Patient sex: F
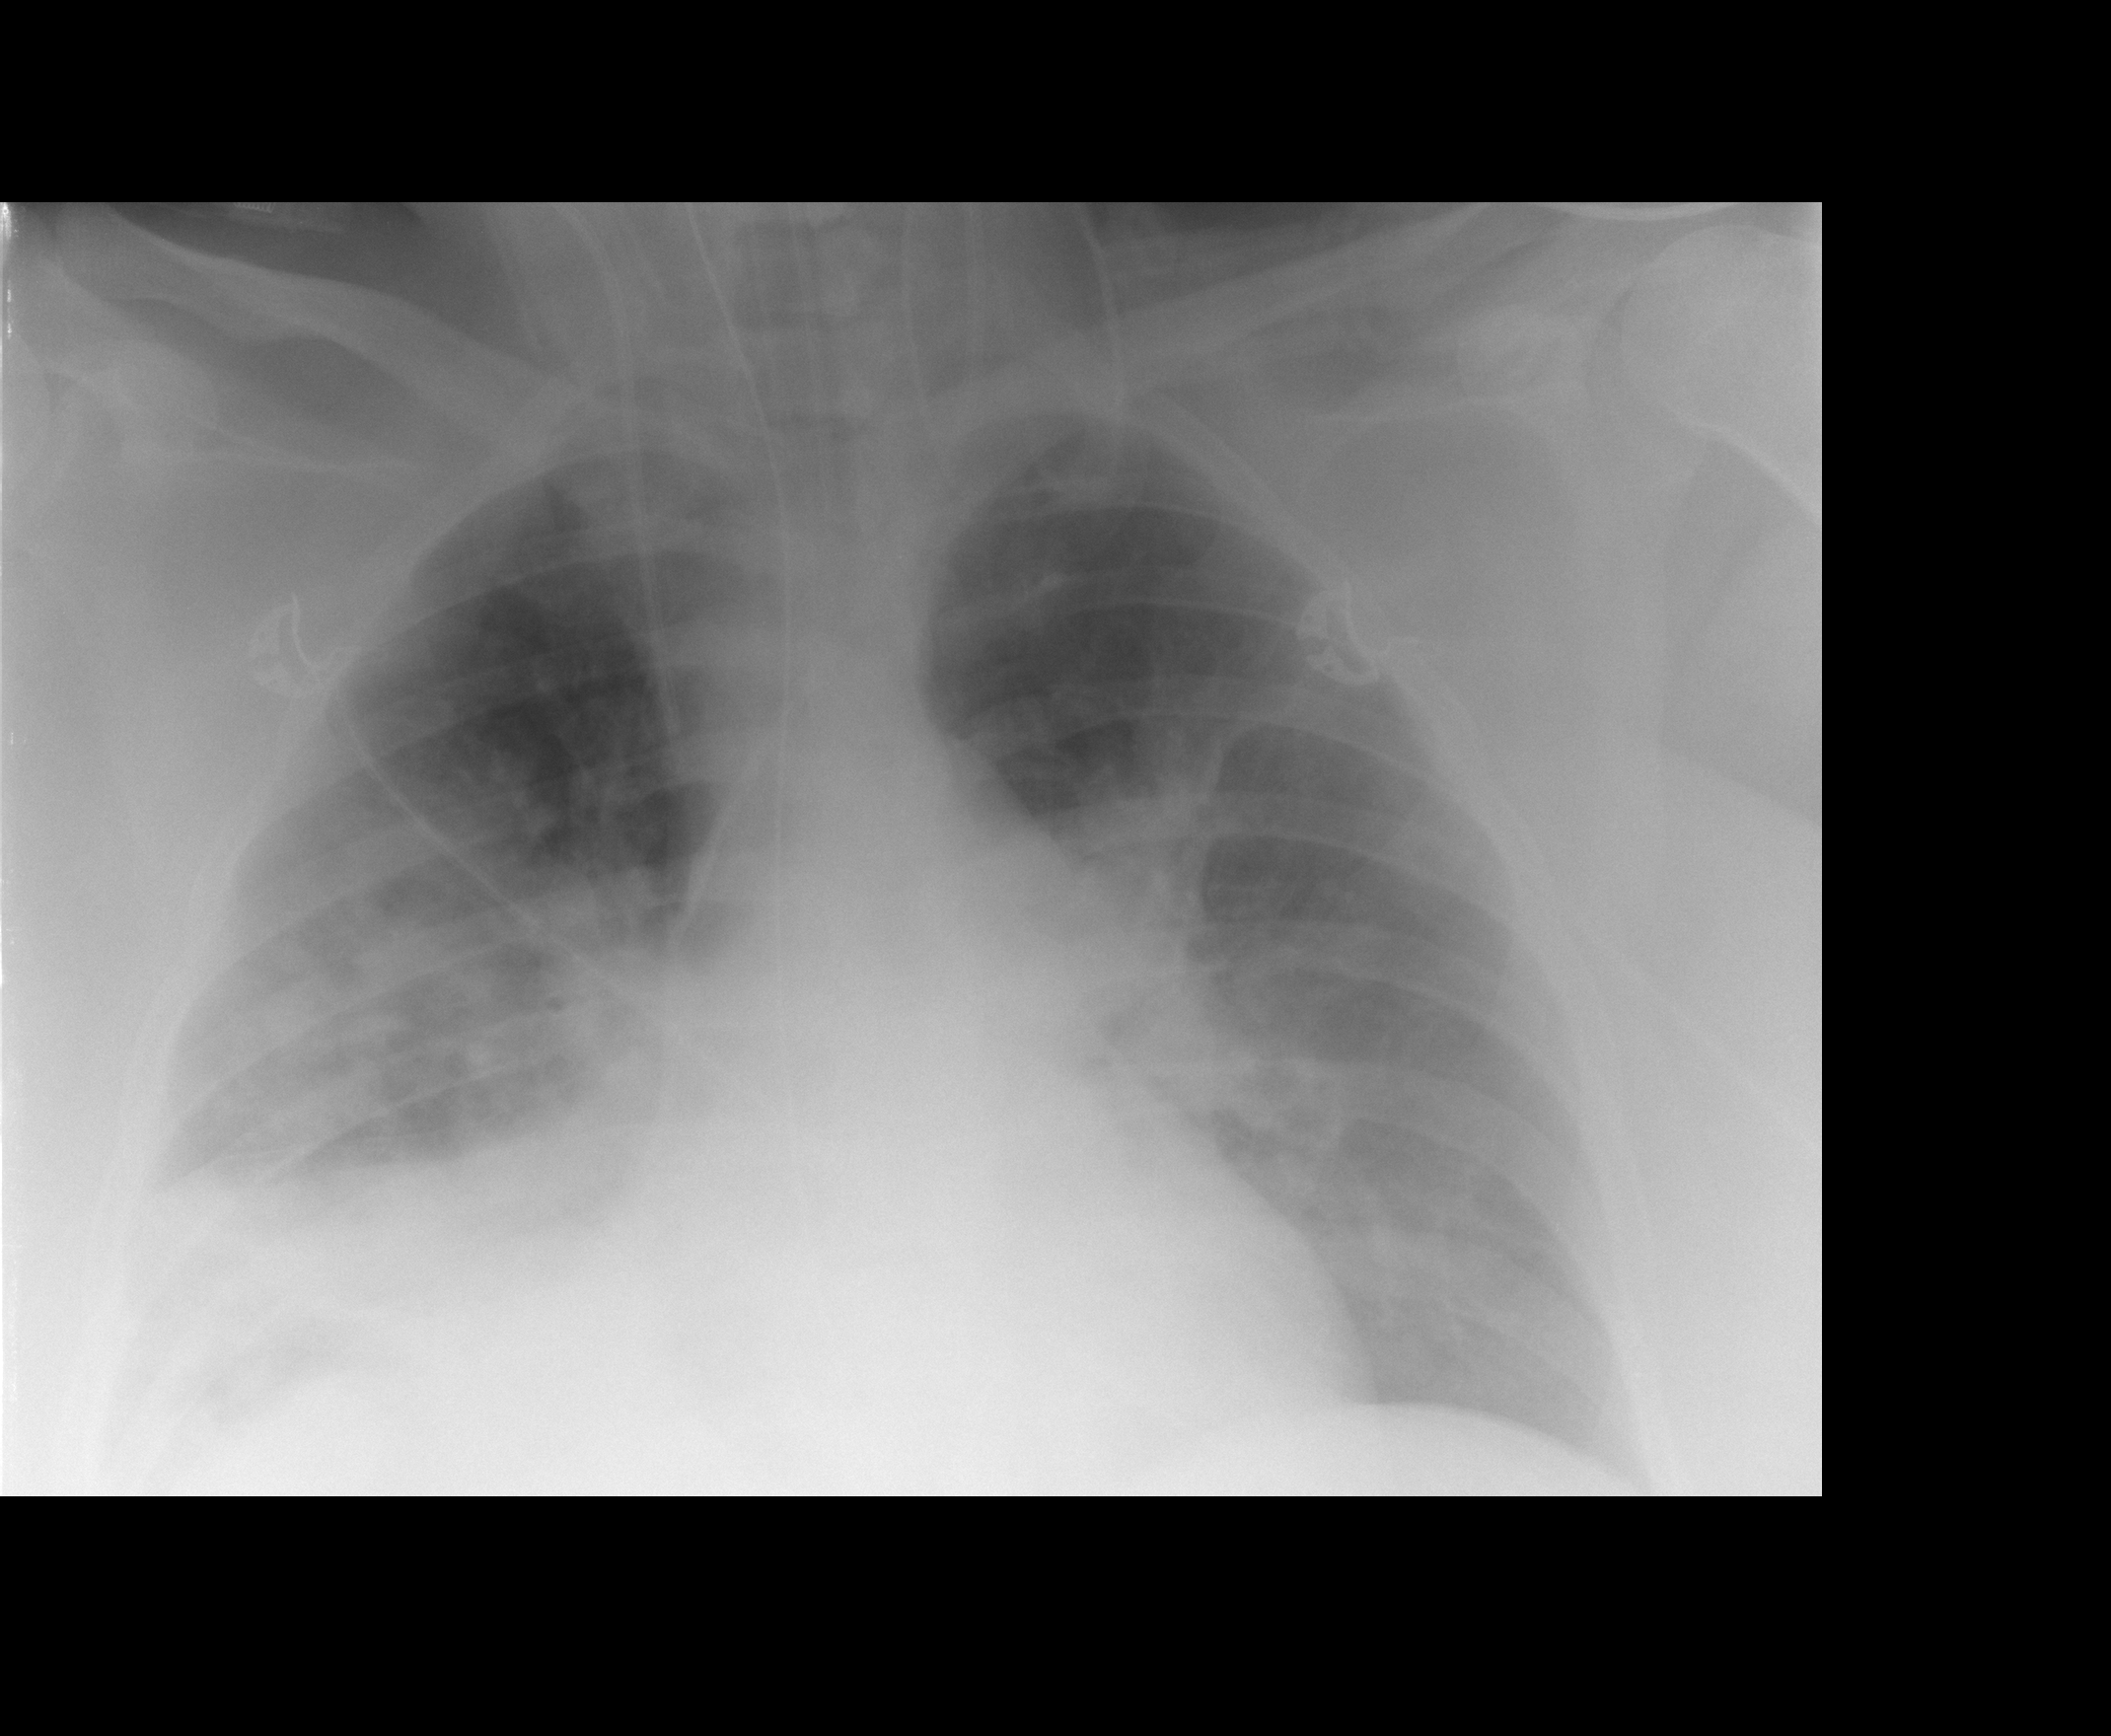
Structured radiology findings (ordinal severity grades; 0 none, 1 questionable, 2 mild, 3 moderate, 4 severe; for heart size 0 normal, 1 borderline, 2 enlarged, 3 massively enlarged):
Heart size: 0
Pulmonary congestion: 1
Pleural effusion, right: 0
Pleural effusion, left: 0
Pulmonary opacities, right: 2
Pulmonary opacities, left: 2
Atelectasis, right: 3
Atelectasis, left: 2